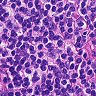
Metastatic tissue present: no